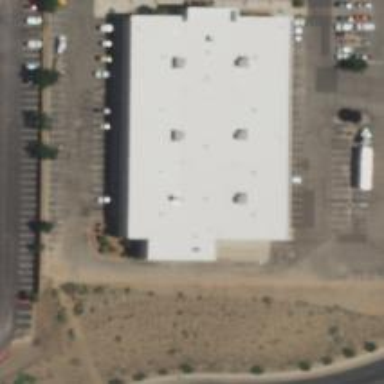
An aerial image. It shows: Outdoor shop located inside building.